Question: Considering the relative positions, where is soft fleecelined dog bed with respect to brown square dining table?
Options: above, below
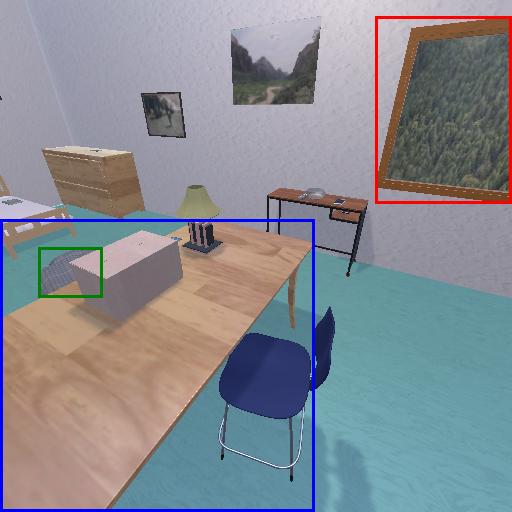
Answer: above